Question: I would like to be able to remove the "space" at the top and the bottom of a text inside of a container.

The div must be as close as possible to the text inside.
This text is the result of a input and can be changed by the user.
I guess that I should work with the line-height, but how?
Any advice would be greatly appreciated!
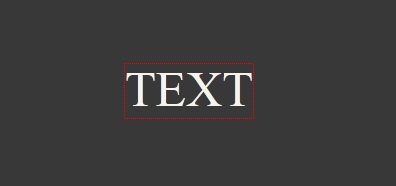
Answer: As explained in the title, I needed to "dynamically" remove the space around text.
In fact, every fonts have different structure and don't render in the same way on every browser...
I found a compromise for this :
'''
.text { line-height: 70% }
'''
As explained <URL>, if we use a percentage, we could apply any font-size to our text, the line-height will always be the same.
I can change the font-size with jQuery, the line-height will always be properly applied to the text and to the surrounding element.
I dealt with a case function for every font to apply a different line-height. In my case, this is a working solution...
'''
var fontFamily = $( "input" ).val(); // Here, the font-Size is defined dynamically by the user... It could be Arial, Verdana, Comic etc...
var lineHeight;
switch ( fontFamily ){
case "Arial Black": // if the user has selected the arial black font...
lineHeight = "70%"; // we define a line-height that will be correctly applied to the text
break;
case "Verdana":
lineHeight = "78%";
break;
default:
lineHeight = "66%";
}
$( ".text" ).css("line-height", lineHeight); // we apply the line-height to the text...
'''
Note that the user can also change the font-size with another select element...
Hope this could help...